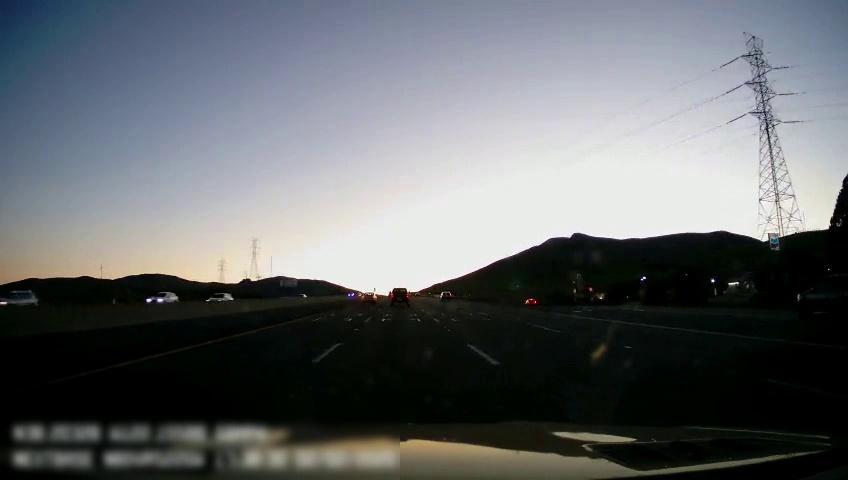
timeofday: Day
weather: Sunny
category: Drivable Space
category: Vehicles | Car
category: Vehicles | SUV
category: Vehicles | SUV
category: Vehicles | Car
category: Vehicles | SUV
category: Vehicles | SUV
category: Vehicles | Car
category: Vehicles | Car
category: Vehicles | Car
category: Lanes | Alternate Lane
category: Lanes | Current Lane
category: Lanes | Current Lane
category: Lanes | Alternate Lane
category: Lanes | Alternate Lane
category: Lanes | Alternate Lane